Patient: sex M, age 40
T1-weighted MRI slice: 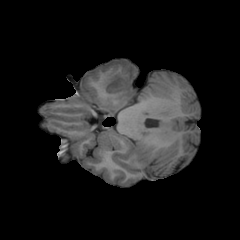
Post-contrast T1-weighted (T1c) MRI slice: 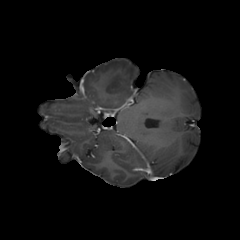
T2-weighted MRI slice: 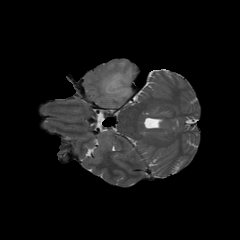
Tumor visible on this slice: yes
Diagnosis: Astrocytoma, IDH-mutant
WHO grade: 3